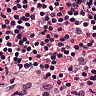
Metastatic tissue present: no